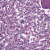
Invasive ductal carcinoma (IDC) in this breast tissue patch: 1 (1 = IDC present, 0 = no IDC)